Question: I have two entities pictured below. How do I fetch all of the 'Node's for a certain 'Trip'? And how do I specify the 'Trip' that I want to fetch?

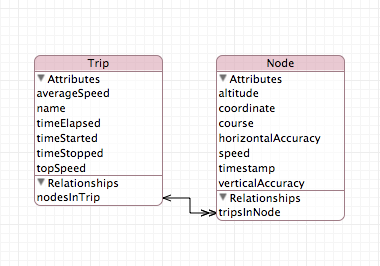
Answer: Assuming you have a managed object context, you'll fetch a group of of Trips using a fetched results controller. You can place a predicate on a fetch, and you'll get back only the record(s) that you've matched. You'll need to review the documentation on NSFetchedResultsController to learn how to obtain the Trip you want from CoreData.
Once you have a Trip, it's easy to get your nodes. Call:
'''
[trip nodesInTrip]
'''
You'll get a set back.
If you're using a table view, it's even easier (this assumes your fetchedResultsController is your table views data source):
'''
-(void)didSelectRowAtIndexPath:indexPath {
Trip *selectedTrip = [[fetchedResultsController fetchedObjects] objectAtIndexPath:indexPath];
NSArray *arrayOfNodes = [selectedTrip nodesInTrip];
'''